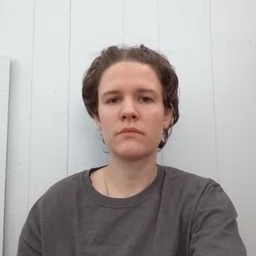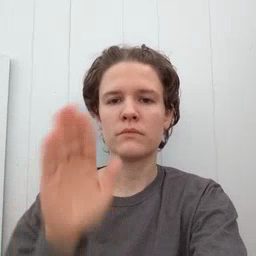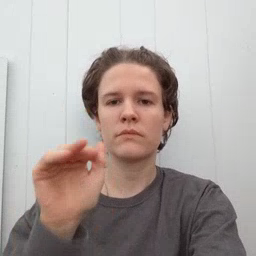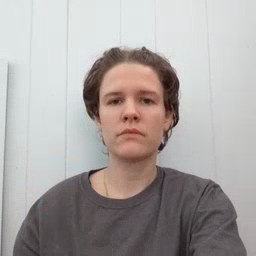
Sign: bye